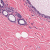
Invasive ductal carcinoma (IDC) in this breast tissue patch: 0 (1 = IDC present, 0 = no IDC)